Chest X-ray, PA view. Patient: 23 years old, sex F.
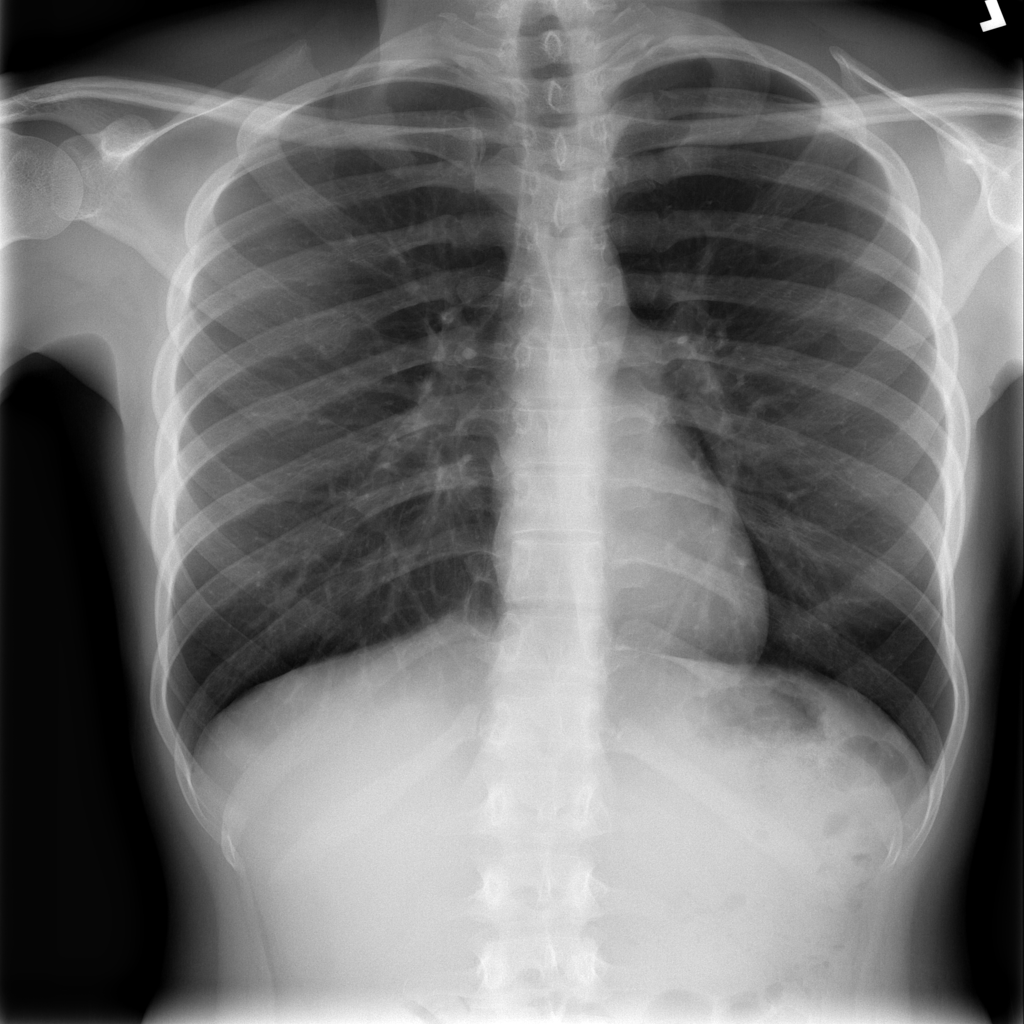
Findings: No Finding